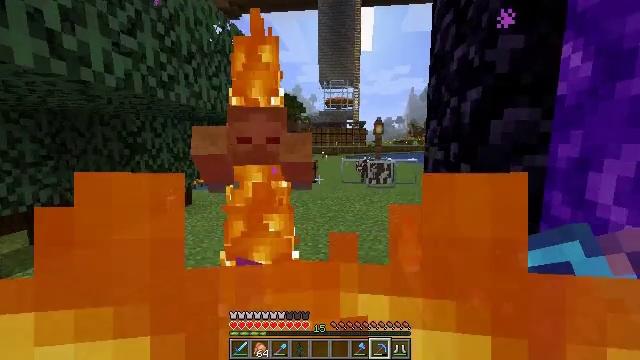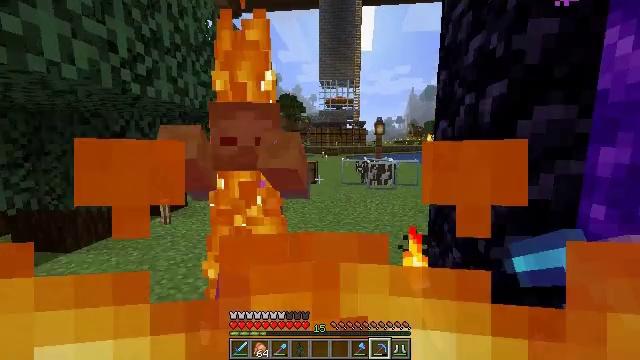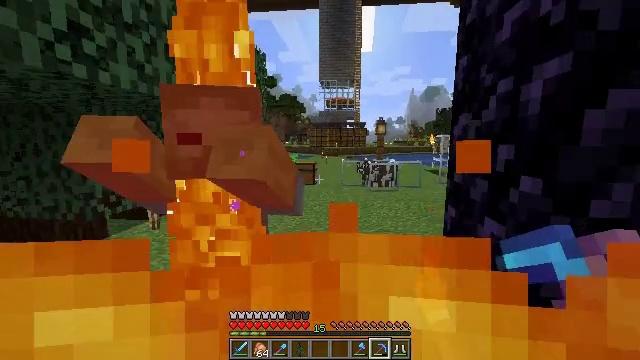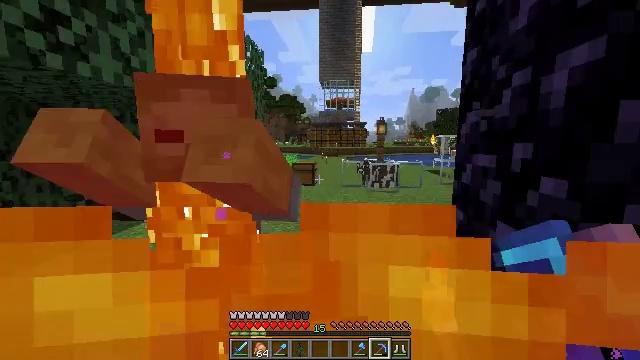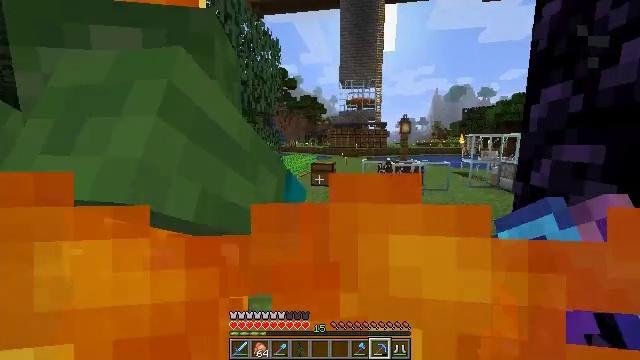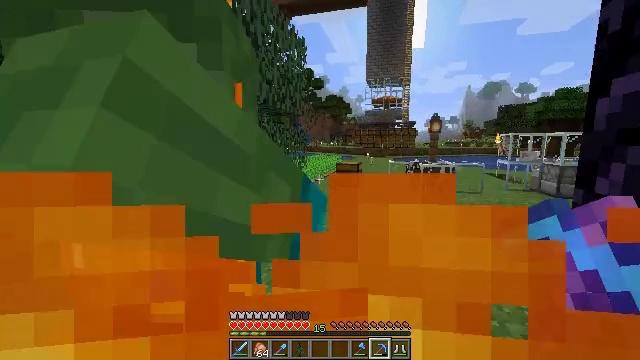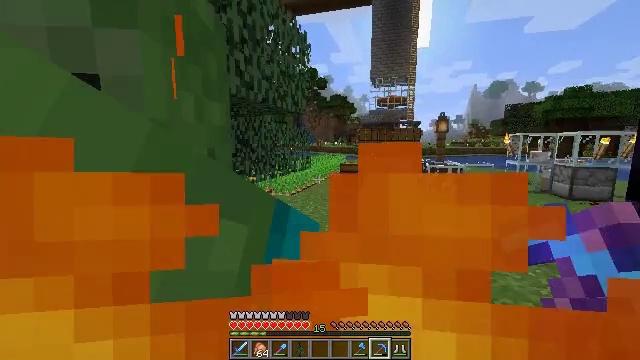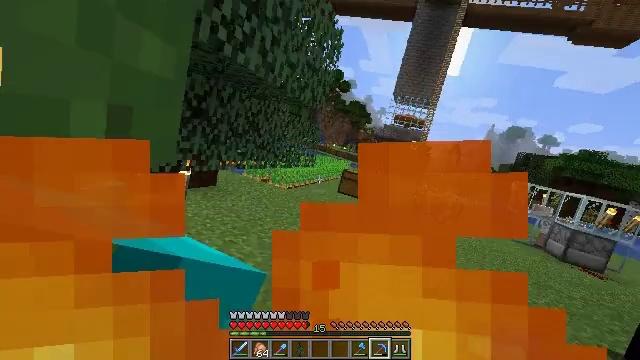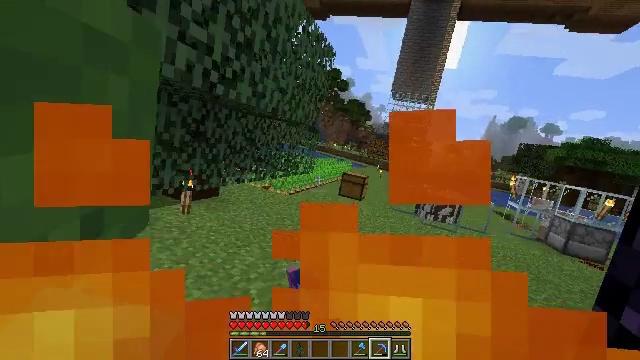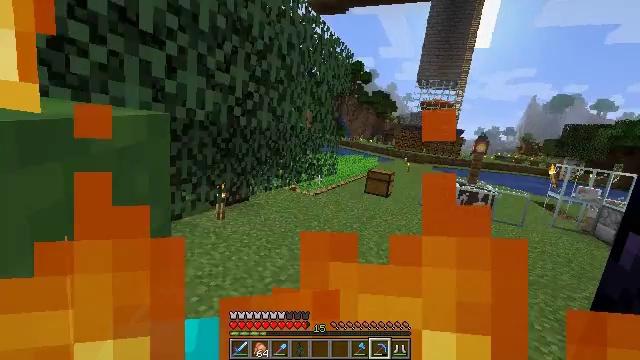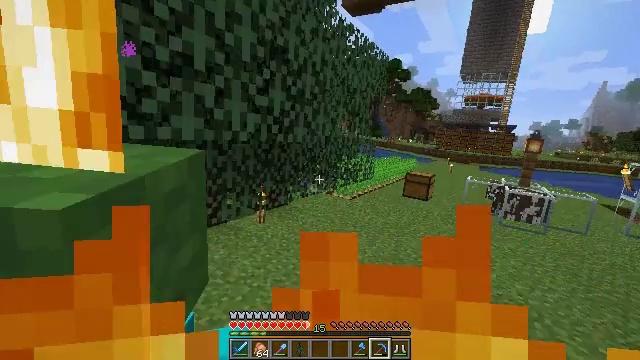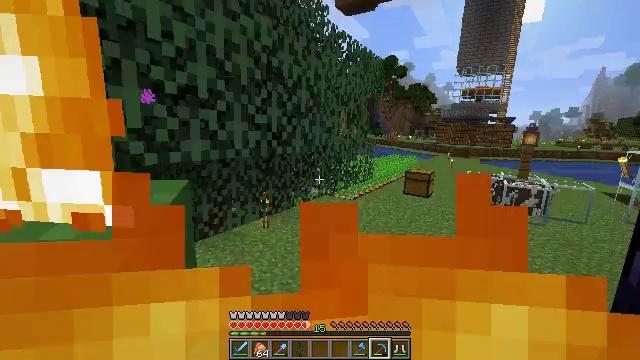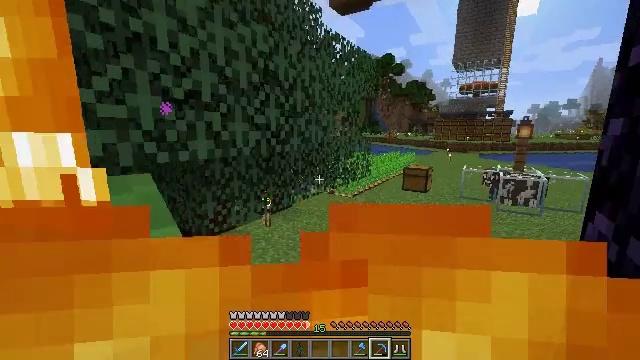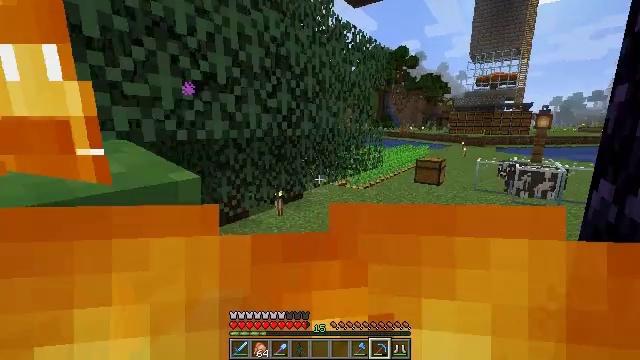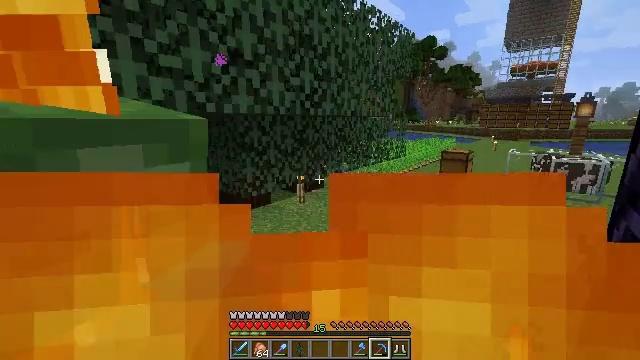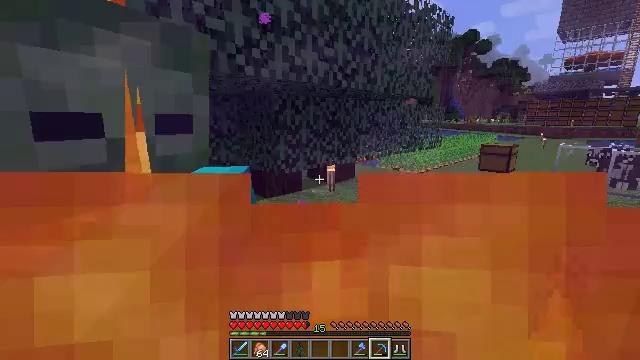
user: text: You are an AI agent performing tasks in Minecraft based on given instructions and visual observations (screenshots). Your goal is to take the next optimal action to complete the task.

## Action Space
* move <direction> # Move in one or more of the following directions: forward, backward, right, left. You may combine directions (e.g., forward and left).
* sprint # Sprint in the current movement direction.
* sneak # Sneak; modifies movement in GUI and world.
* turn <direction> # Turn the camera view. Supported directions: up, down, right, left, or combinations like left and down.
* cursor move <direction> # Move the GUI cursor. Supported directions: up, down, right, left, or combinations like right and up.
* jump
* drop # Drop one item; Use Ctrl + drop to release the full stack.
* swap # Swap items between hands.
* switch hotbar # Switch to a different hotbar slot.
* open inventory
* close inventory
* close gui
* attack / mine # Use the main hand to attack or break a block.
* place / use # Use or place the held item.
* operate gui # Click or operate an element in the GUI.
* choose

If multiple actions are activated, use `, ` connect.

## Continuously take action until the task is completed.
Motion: motion action
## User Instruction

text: Kill a zombie.
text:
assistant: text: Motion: move forward
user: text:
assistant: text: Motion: move forward
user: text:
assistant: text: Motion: move forward
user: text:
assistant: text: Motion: move forward, turn left
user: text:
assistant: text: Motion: move forward, turn left
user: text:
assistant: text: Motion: no_op
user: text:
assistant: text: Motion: attack / mine
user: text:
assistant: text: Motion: attack / mine
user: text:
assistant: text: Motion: turn left and down, attack / mine
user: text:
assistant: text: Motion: turn left
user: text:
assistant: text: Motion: no_op
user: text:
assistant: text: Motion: attack / mine
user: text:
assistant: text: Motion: turn left and down, attack / mine
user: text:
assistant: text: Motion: turn left and down, attack / mine
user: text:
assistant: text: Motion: turn left
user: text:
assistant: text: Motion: turn left
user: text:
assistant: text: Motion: turn left and down
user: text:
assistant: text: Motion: turn left
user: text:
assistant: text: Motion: turn left
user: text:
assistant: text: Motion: turn left
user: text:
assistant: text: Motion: no_op
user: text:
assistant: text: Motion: turn up
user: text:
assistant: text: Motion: attack / mine
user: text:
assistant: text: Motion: attack / mine
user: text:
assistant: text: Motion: attack / mine
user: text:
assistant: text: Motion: attack / mine
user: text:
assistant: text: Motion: no_op
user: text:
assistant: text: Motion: no_op